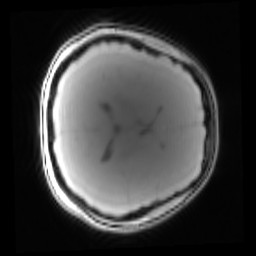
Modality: PDw
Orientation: axial
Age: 26
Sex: female
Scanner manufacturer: siemens
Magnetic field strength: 3 T
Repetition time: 0.25 s
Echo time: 0.00103 s